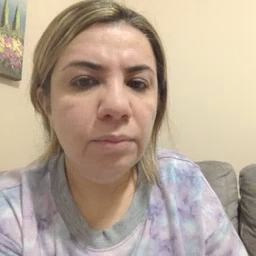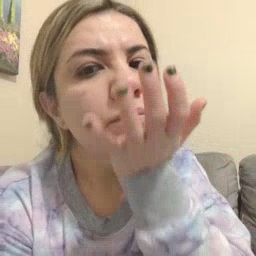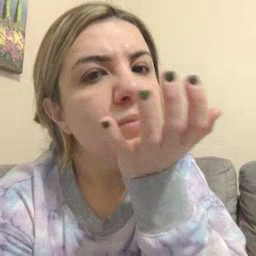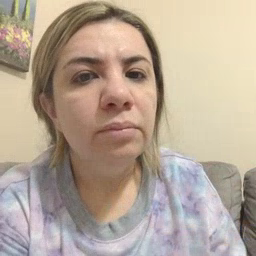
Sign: grass